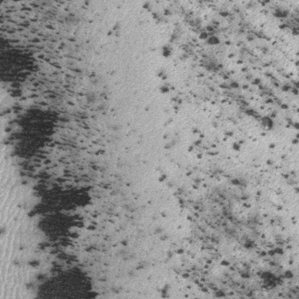
Label: frost